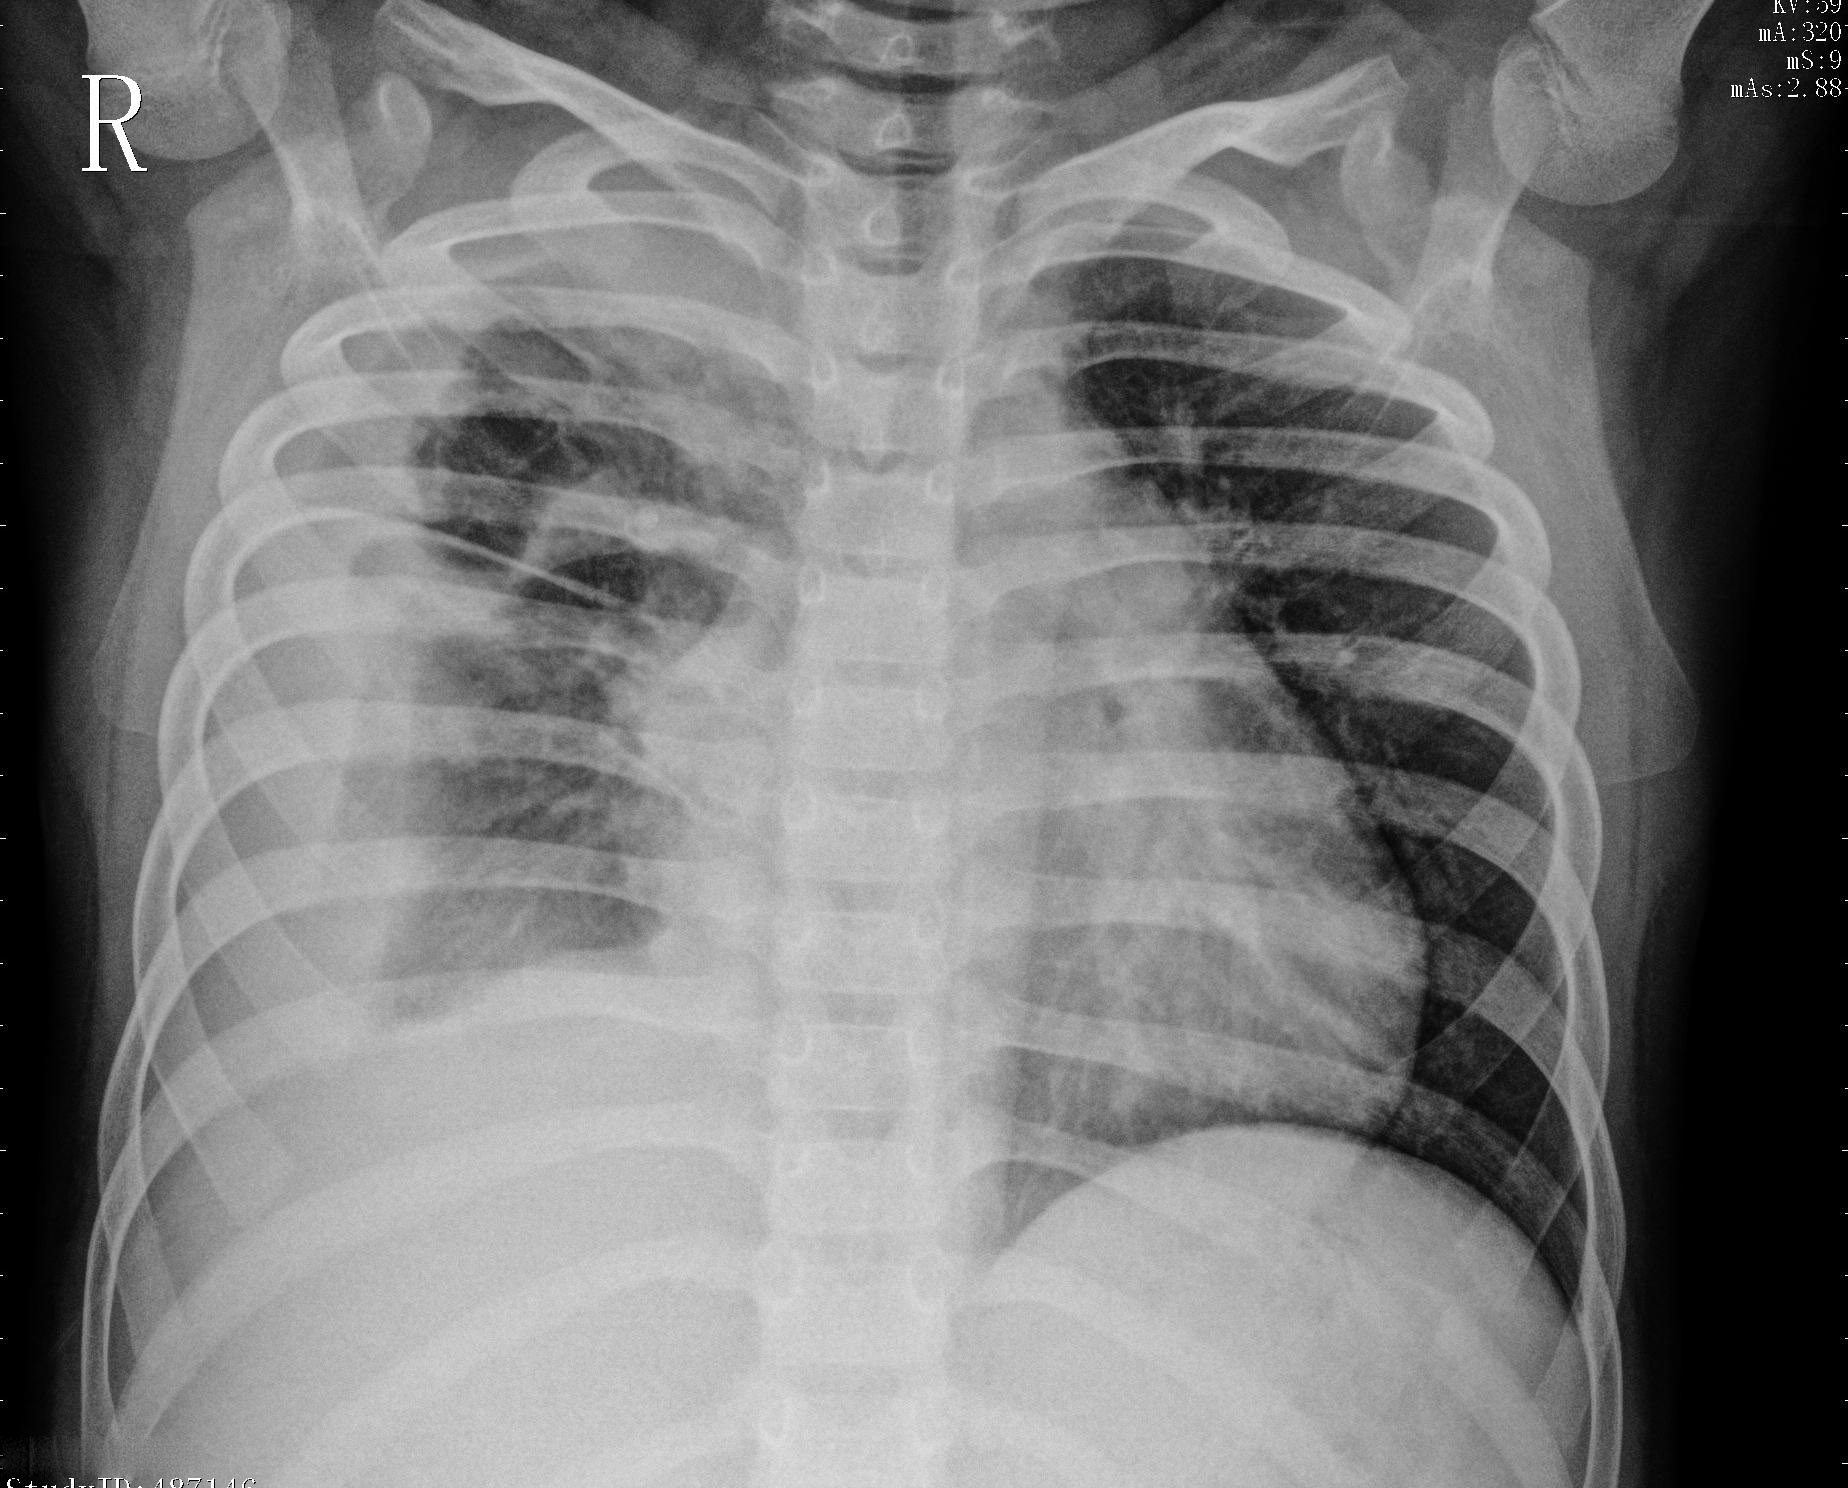
Diagnosis: PNEUMONIA